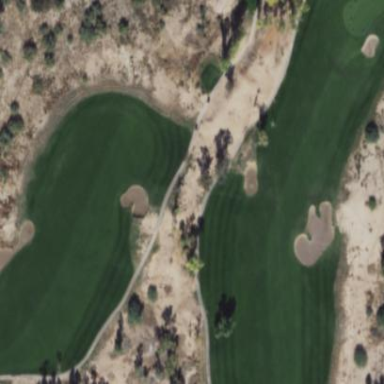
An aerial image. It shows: Rough grassy area used for golf.